Question: I've written a back end node server for a multiplayer game I'm developing and most of the time each request takes about 20-100ms to resolve. However, sometimes (Maybe 1 out of 50 requests) I will do the same request and it will take 2000+ms to resolve.
The server is written entirely in node.js and is hosted on heroku. I am using mongoose to make the calls to the database.
Here is a screenshot of the logs, at the top you can see how queries normally function. The request comes in at 19:03:03.68 and the response is sent out at 19:03:03.73, saving all the data finishes at at 19:03:03.74. Heroku logs the request as taking 58ms which is the desired and expect outcome.
Below that is when the issue occurs. You can see multiple requests come in from two separate clients (Each client sends ~1 request per second which is correct) However the requests build up and after about 2000-5000ms they will all quickly resolve one after another. I've tried narrowing down the issue without much luck, but I believe it's related to when I query the database as you can see multiple requests come in but the first query to the database doesn't actually resolve until around 2300ms later. As far as I can tell these requests are identical to the ones that resolve in 20-100ms and occur completely at random.

The actual code is similar to this on the server (Simplified for the sake of this question):
'''
console.log ("request received");
Game.findOne({'id': gameID}, function(err, theGame){
console.log("First Query");
'''
I also opened up the mongo shell for the database to look for queries taking an excessive amount of time (>2000ms) with this code:
'''
db.system.profile.find( {millis: {$gt : 2000} } ).sort( { ts: 1} );
'''
Here are the slightly modified results which should include everything relevant:
'''
{ "op" : "update", "ns" : "theDb.players", "query" :
{ "_id" : ObjectId("572b8eb242d70903005df0df")
}, "updateobj" :
{ "$set" :
{ "lastSeen" : ISODate("2016-05-05T18:19:30.761Z"), "timeElapsed" : 16
}
}, "nscanned" : 1, "nscannedObjects" : 1, "nMatched" : 1, "nModified" : 1, "fastmod" : true, "keyUpdates" : 0, "writeConflicts" : 0, "numYield" : 0, "locks" :
{ "Global" :
{ "acquireCount":
{ "r" : NumberLong(2), "w" : NumberLong(2) }
}, "MMAPV1Journal" :
{ "acquireCount" :
{ "w" : NumberLong(2) }, "acquireWaitCount" :
{ "w" : NumberLong(1) }, "timeAcquiringMicros" :
{ "w" : NumberLong(<PHONE>) }
}, "Database" :
{ "acquireCount" :
{ "w" : NumberLong(2) }
}, "Collection" :
{ "acquireCount" :
{ "W" : NumberLong(1) }
}, "oplog" :
{ "acquireCount" :
{ "w" : NumberLong(1) }
}
}, "milli" : 2298, "execStats" : {}, "ts" : ISODate("2016-05-05T18:19:33.060Z")
'''
Second Result:
'''
{ "op" : "update", "ns" : "theDb.connections", "query" :
{ "_id" : ObjectId("572b8eaf42d70903005df0dd")
}, "updateobj" :
{ "$set" :
{ "internalCounter" : 3, "lastCount" : 3, "lastSeen" : ISODate("2016-05-05T18:19:30.761Z"), "playerID" : <PHONE>, "sinceLast" : 0
}
}, "nscanned" : 1, "nscannedObjects" : 1, "nMatched" : 1, "nModified" : 1, "keyUpdates" : 0, "writeConflicts" : 0, "numYield" : 0, "locks" :
{ "Global" :
{ "acquireCount" :
{ "r" : NumberLong(2), "w" : NumberLong(2)
}
}, "MMAPV1Journal" :
{ "acquireCount" :
{ "w" : NumberLong(2) }, "acquireWaitCount" :
{ "w" : NumberLong(1) }, "timeAcquiringMicros" :
{ "w" :NumberLong(<PHONE>) }
}, "Database" :
{ "acquireCount" :
{ "w" : NumberLong(2) }
}, "Collection" :
{ "acquireCount" :
{ "W" : NumberLong(1) }
}, "oplog" :
{ "acquireCount" :
{ "w" : NumberLong(1) }
}
}, "millis" : 2299, "execStats" : {},"ts" : ISODate("2016-05-05T18:19:33.061Z")
'''
I really need to ensure the latency for any request never exceeds 500ms otherwise it extremely irritating in the game itself. I'm really at a loss for what might be causing this and how to figure out more.
I'm assuming the cause for the issue is that timeAcquiringMicros is so long. I'm unsure of what is causing this though.
*Note, the client is requesting the data with just standard http requests, I'm not currently using any sockets.
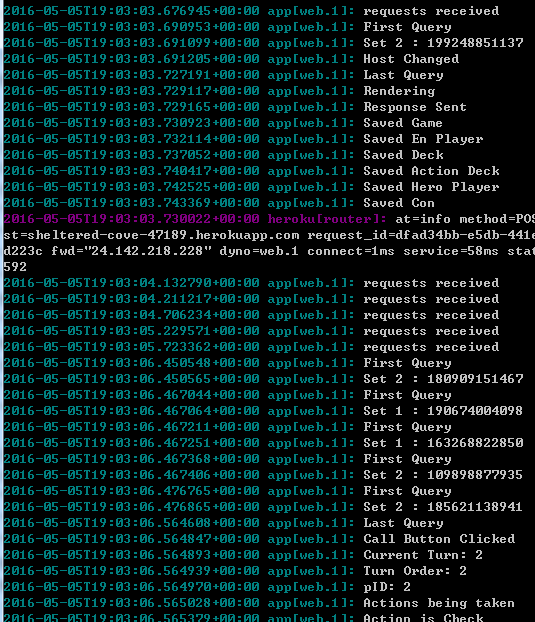
Answer: Alright, I've finally solved the issue. The problem wasn't actually connected to anything that I had done. I was using the sandbox plan that mlab offers in connection to heroku which had my application competing for processing time with other people also using the sandbox plan. Their queries were slowing down the database causing those spikes in response times.
The solution: I had to upgrade to their shared cluster plan. Since upgrading I haven't had any irregularities in query times.